Field crop: tomato
Growth stage: 1
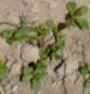
Species: portulaca